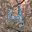
Label: 4